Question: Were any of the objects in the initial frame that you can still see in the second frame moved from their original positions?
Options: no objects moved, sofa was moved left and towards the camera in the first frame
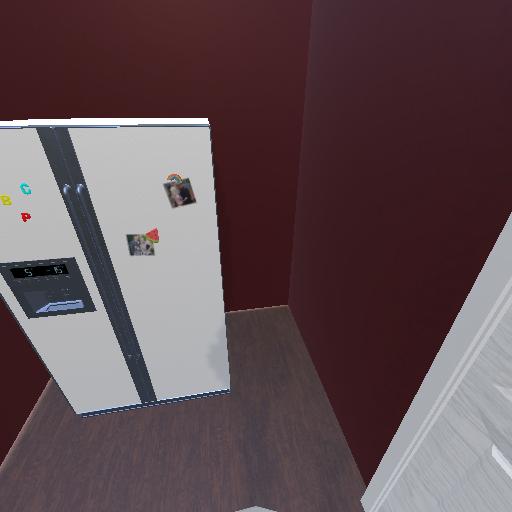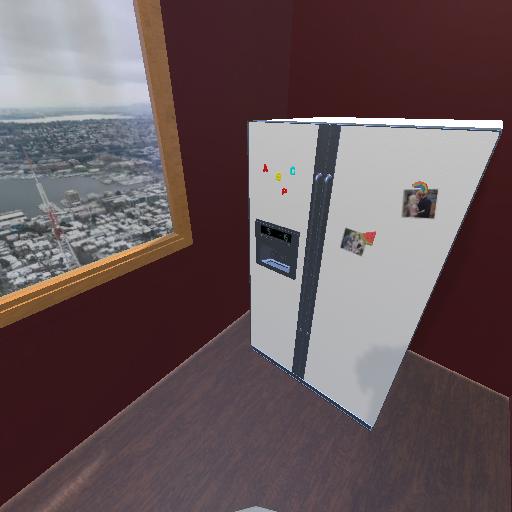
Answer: no objects moved